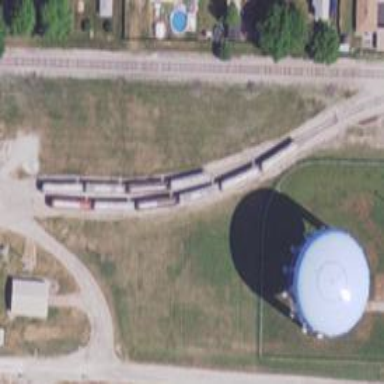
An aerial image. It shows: Abandoned railway.